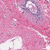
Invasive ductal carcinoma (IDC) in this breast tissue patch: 0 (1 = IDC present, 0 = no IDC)